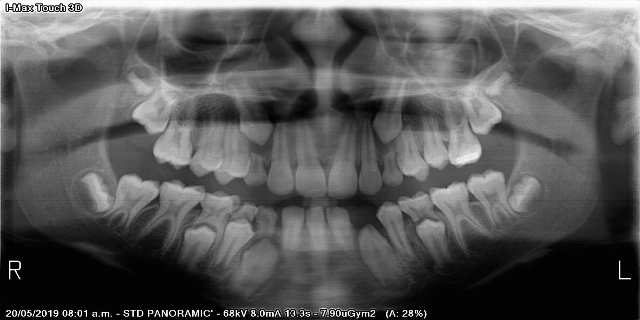
child